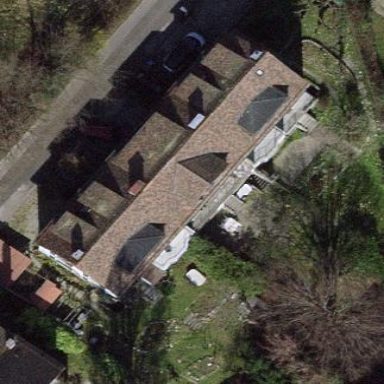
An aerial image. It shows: Terrace building.